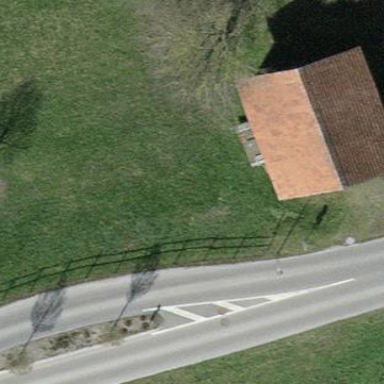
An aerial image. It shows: Shed building.